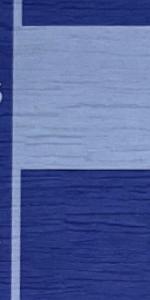
Label: Empty